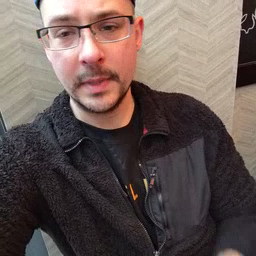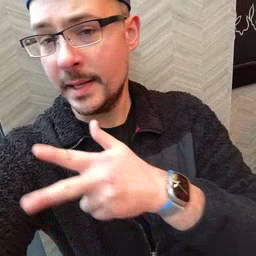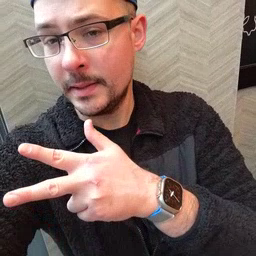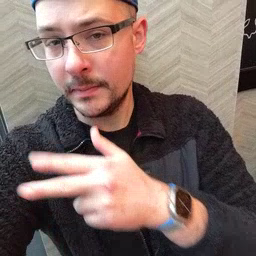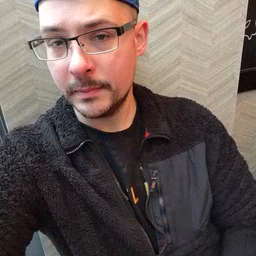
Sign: hen